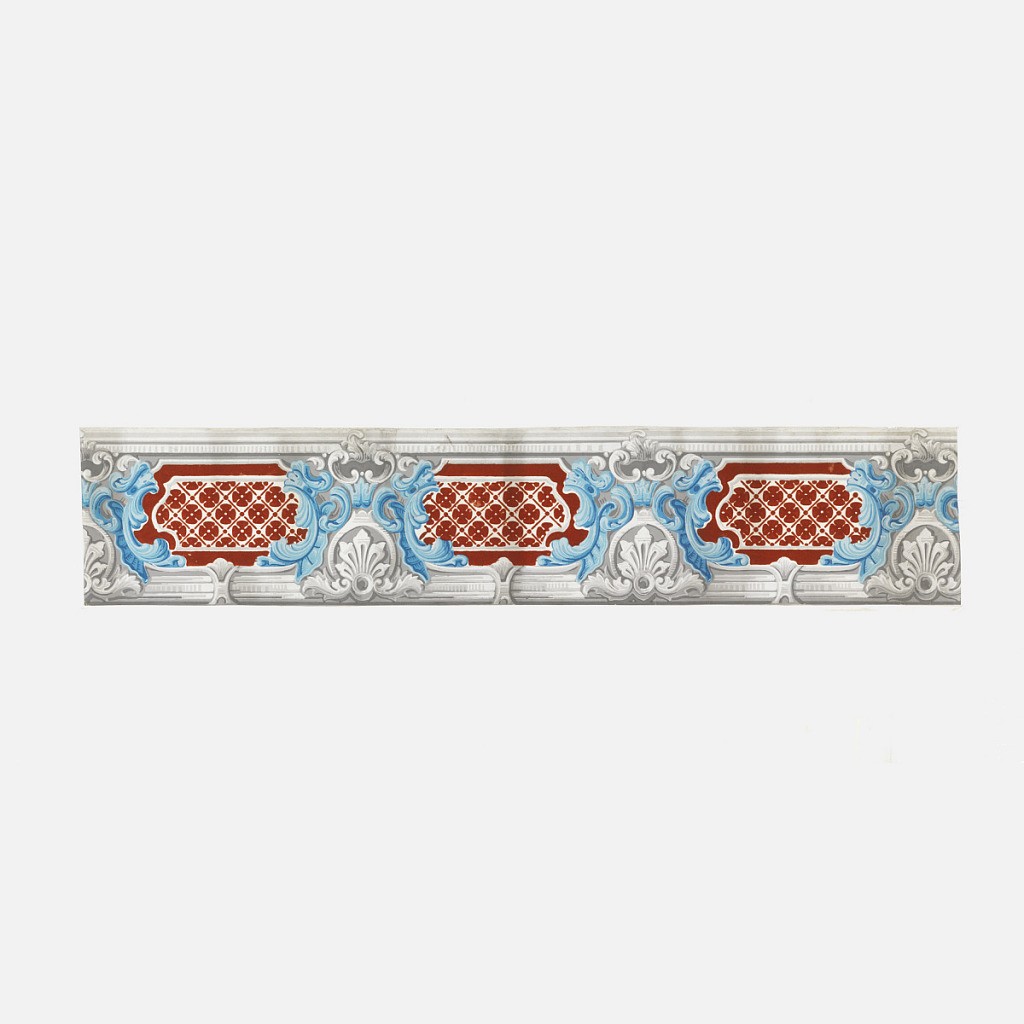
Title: Border
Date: ca. 1845
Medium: Block-printed, flocked on glazed ground
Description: Grisaille and blue scrollwork motif alternating with medallion enclosing diaper of red flock rosettes on white glazed ground in diagonal pattern. At least one edge has probably been clipped. Printed and flocked on white glazed ground.